Question: I'm trying to plot a circle in a function using viscircles, and then come back to that function later on to plot another circle like the figure shown below:

At the moment, I can only plot single circles using these lines of code:
'''
figure
center = [numberX numberY];
xlim([-0.1 10.1])
ylim([-0.1 10.1])
axis square
artwork = viscircles(center,size,'Color',colorControl)
'''
After plotting the first 'viscircles', control rolls back over to a prompts function to get data for the next 'viscircles', but when it comes back around to plotting, the original 'viscircles' is overwritten, even when I tried using 'hold on'. Any advice would be much appreciated.
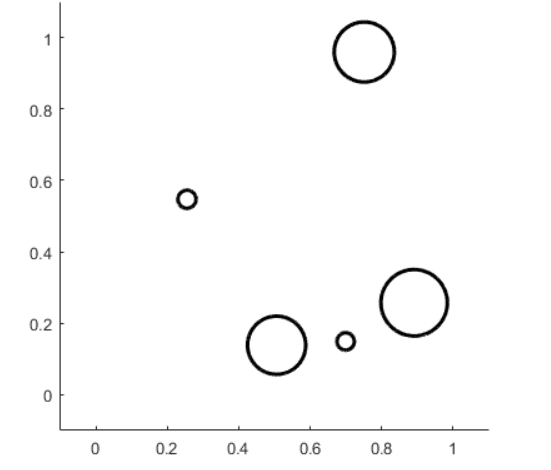
Answer: <URL> by default will flush the figure and draw only the circles specified by the inputs you provide it so 'hold on' will not work.
What you can do instead is keep to your data so that the original data is displayed followed by a new circle each time you prompt for new data.
As such, do something like this. Assuming that you have a function called 'getNewCenter' that returns a new center, the size of the circle and the colour, and matrices that contain the centers to display as well as their sizes:
'''
centers = [];
sizes = []; % Matrices that contain the centers and sizes
while true % Keep iterating...
[numberX, numberY, size, colorControl] = getNewCenter; % Get new center, size and colour
% Add to the data
centers = [centers; numberX numberY];
sizes = [sizes; size];
% Plot the circles
xlim([-0.1 10.1]);
ylim([-0.1 10.1]);
axis square;
artwork = viscircles(centers, sizes, 'Color', colorControl);
end
'''